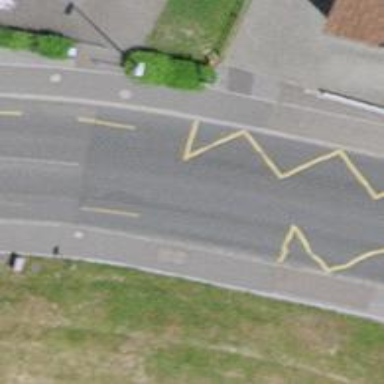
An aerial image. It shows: Public transport stop position.